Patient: sex M, age 68
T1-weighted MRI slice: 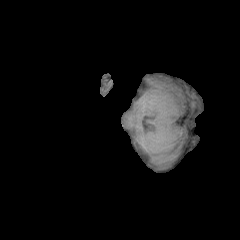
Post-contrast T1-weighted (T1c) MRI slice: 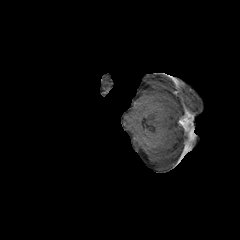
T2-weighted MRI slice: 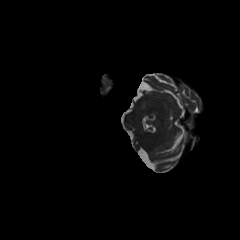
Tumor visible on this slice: no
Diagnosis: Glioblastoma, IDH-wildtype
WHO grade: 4